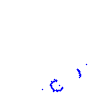
Particle: kaon